Question: Calculate the area of the minimum circumscribed circle of all polygons in the graph, and keep the result as an integer
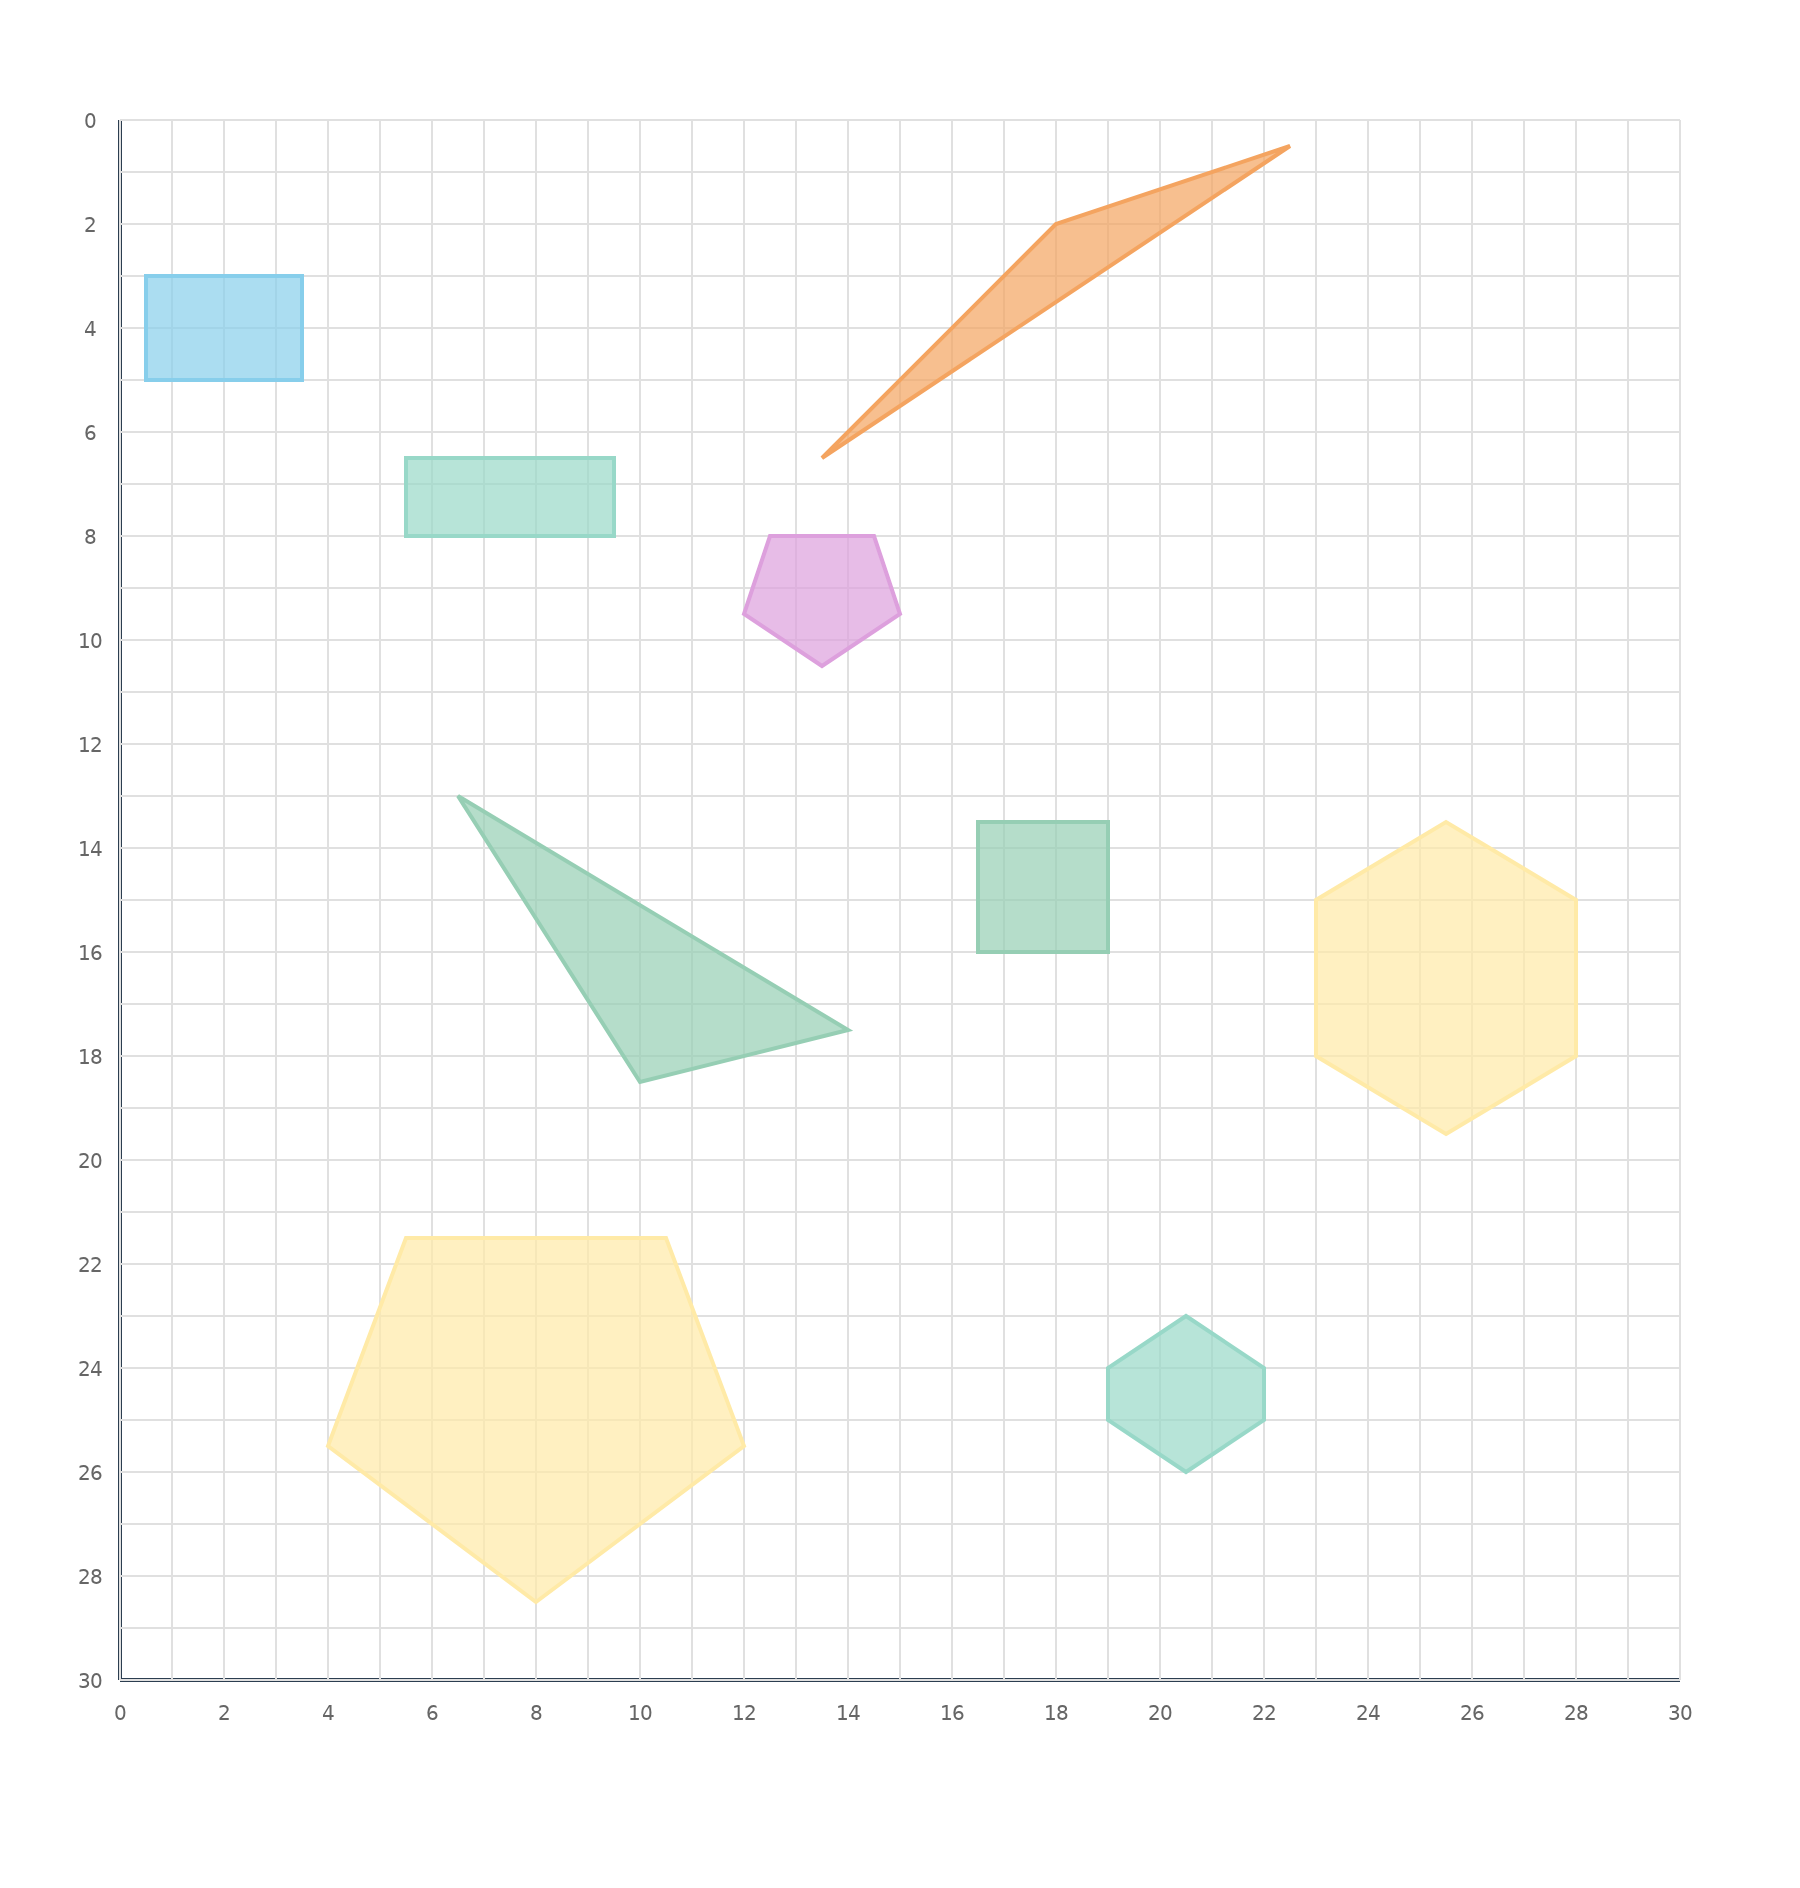
Answer: 805